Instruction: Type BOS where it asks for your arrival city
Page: home
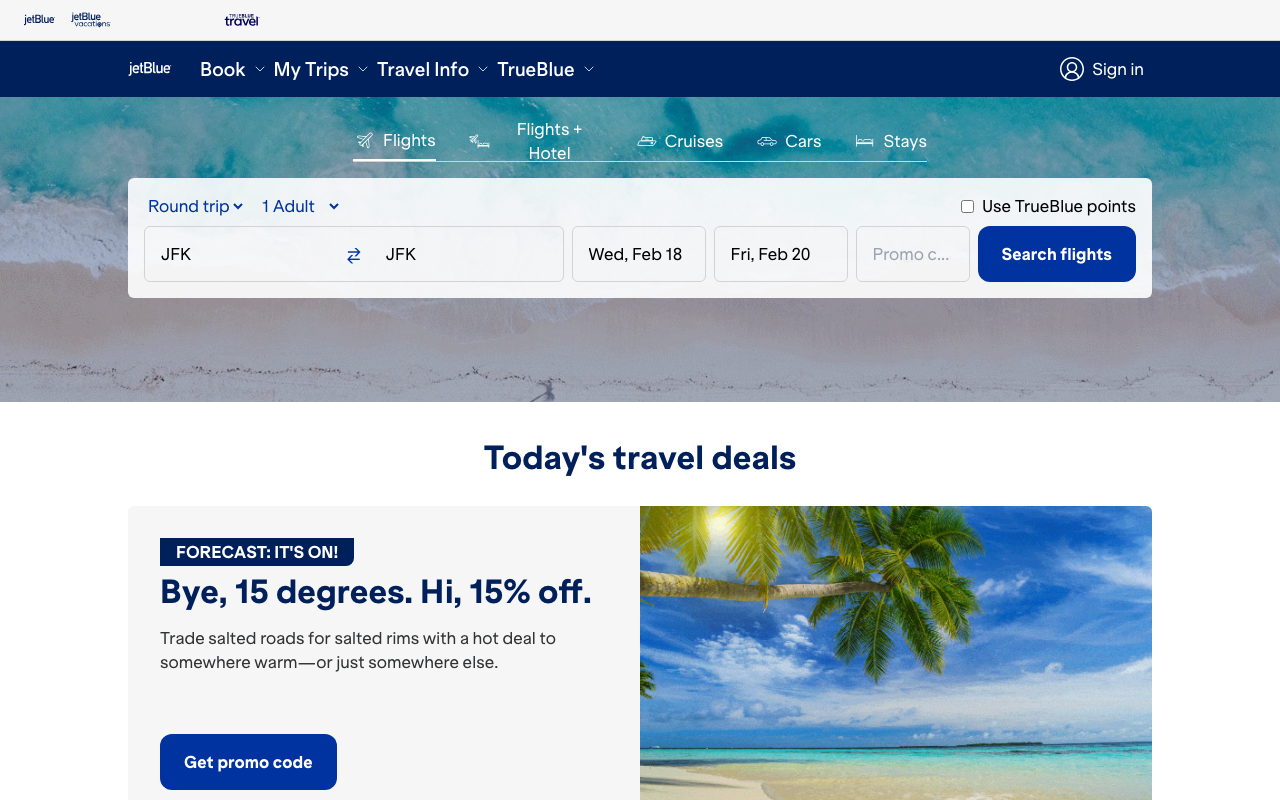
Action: type